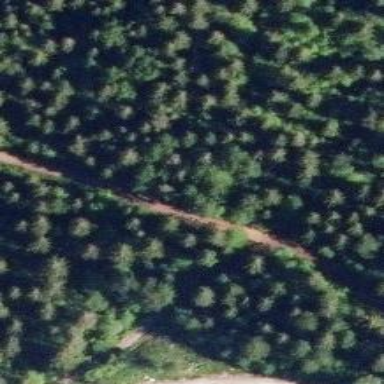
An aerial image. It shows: Path.